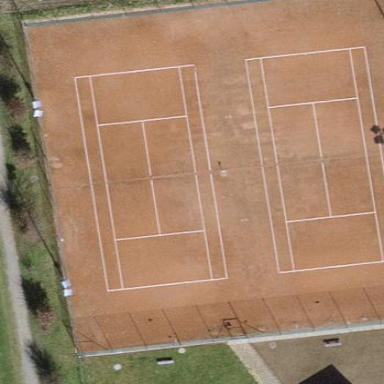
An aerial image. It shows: Tennis court in leisure pitch.